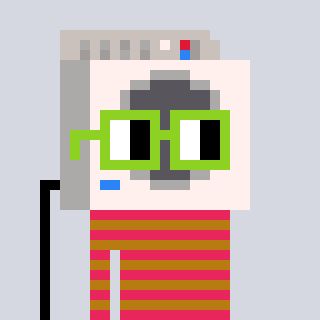
a pixel art character with square light green glasses, a washing machine-shaped head and a gold-colored body on a cool background